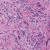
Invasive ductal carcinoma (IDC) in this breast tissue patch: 1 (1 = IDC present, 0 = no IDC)